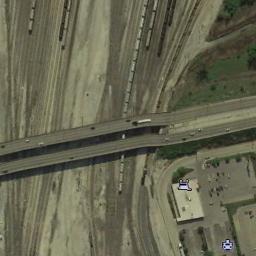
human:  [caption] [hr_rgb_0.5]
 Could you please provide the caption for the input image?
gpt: The overpass is next to the bare land .

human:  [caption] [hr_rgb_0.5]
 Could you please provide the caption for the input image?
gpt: This overpass intersects the road at right angle .

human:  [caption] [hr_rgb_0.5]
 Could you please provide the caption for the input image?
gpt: The cross-line overpass is over the roads and a parking lot is next to the overpass .

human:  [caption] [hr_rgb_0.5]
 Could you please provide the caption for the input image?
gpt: Several cars are on the overpass .

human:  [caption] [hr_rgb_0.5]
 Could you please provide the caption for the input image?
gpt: There are green lawns and a white building beside the overpass .